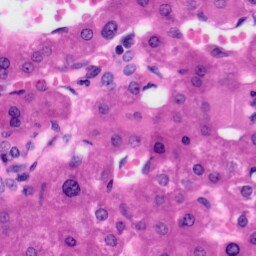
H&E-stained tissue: Liver